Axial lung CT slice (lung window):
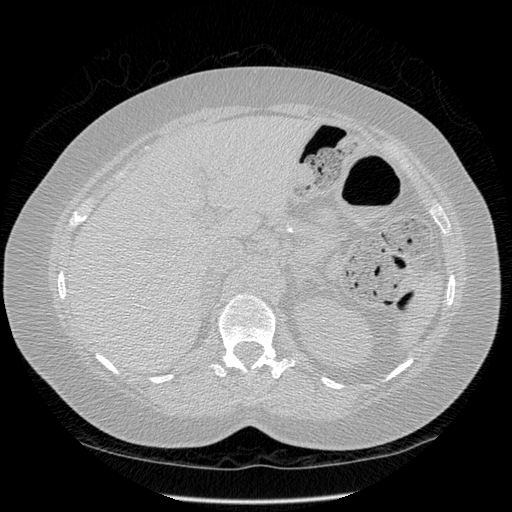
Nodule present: no